Question: I want to get an Xcode variable that will list of all the files in the Compile Sources section of Xcode. I can't seem to find the <URL> for it. Can anyone point me in the right direction?
In the "Run Script" phase for want to be able to iterate Compiled Source files and copy them to another location.

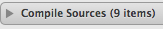
Answer: The only answer I can come up with at the moment is to hard code my list of file names into the bash script that I need them in.